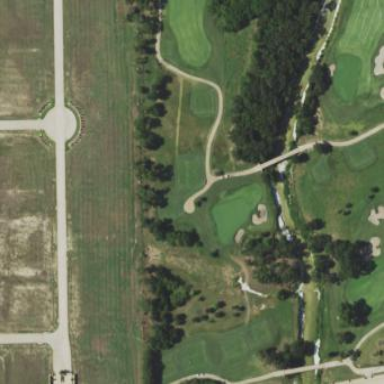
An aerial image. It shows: Rough grassy area used for golf.